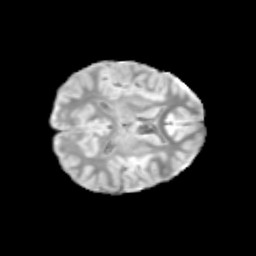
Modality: T2w
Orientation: axial
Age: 12
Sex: male
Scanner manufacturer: siemens
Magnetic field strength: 3 T
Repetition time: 3.8 s
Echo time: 0.07 s